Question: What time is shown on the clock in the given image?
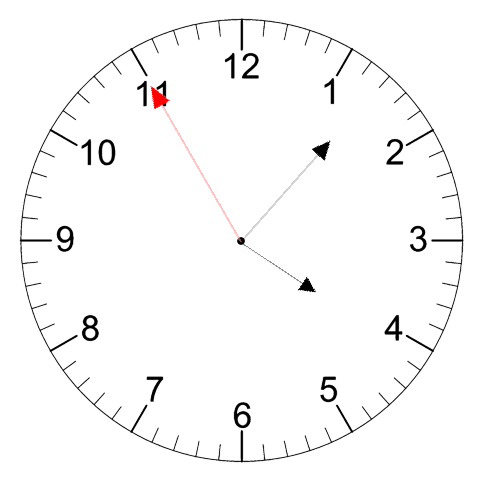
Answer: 04:06:55